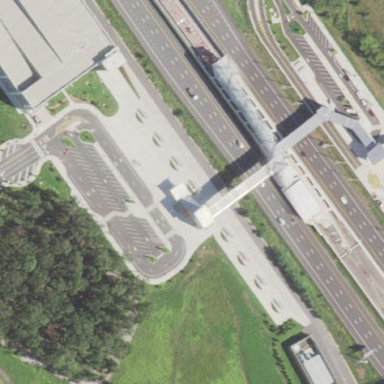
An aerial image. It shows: Public transport shelter building.